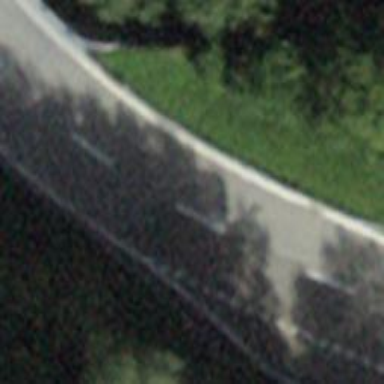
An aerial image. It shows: Primary road with asphalt surface.